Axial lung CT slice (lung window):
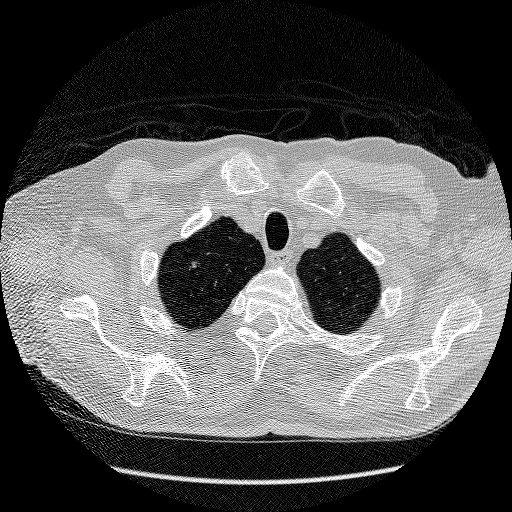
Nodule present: yes
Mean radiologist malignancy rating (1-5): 2.667